Question: I try to write an algorithm which determine $\mu$, $\sigma$,$\pi$ for each class from a mixture multivariate normal distribution.
I finish with the algorithm partially, it works when I set the random guess values($\mu$, $\sigma$,$\pi$) near from the real value. But when I set the values far from the real one, the algorithm does not converge. The sigma goes to 0 $(2.30760684053766e-24 2.30760684053766e-24)$.
I think the problem is my covarience calculation, I am not sure that this is the right way. I found this on wikipedia.
I would be grateful if you could check my algorithm. Especially the covariance part.
Have a nice day,
Thanks,
'''
2 mixture gauss
size x = [400, 2] (400 point 2 dimension gauss)
mu = 2 , 2 (1 row = first gauss mu, 2 row = second gauss mu)
for i = 1 : k
gaussEvaluation(i,:) = pInit(i) * mvnpdf(x,muInit(i,:), sigmaInit(i, :) * eye(d));
gaussEvaluationSum = sum(gaussEvaluation(i, :));
%mu calculation
for j = 1 : d
mu(i, j) = sum(gaussEvaluation(i, :) * x(:, j)) / gaussEvaluationSum;
end
%sigma calculation methode 1
%for j = 1 : n
% v = (x(j, :) - muNew(i, :));
% sigmaNew(i) = sigmaNew(i) + gaussEvaluation(i,j) * (v * v');
%end
%sigmaNew(i) = sigmaNew(i) / gaussEvaluationSum;
%sigma calculation methode 2
sub = bsxfun(@minus, x, mu(i,:));
sigma(i,:) = sum(gaussEvaluation(i,:) * (sub .* sub)) / gaussEvaluationSum;
%p calculation
p(i) = gaussEvaluationSum / n;
'''
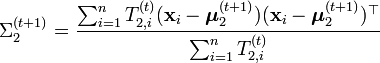
Answer: First, this is just a problem that you have to deal with when fitting mixtures of gaussians. Sometimes one component of the mixture can collapse on to a single point, resulting in the mean of the component becoming that point and the variance becoming 0; this is known as a 'singularity'. Hence, the likelihood also goes to infinity.
Check out slide 42 of this deck: <URL>
The likelihood function that you are evaluating is not log-concave, so the EM algorithm will not converge to the same parameters with different initial values. The link I gave above also gives some solutions to avoid this over-fitting problem, such as putting a prior or regularization term on your parameters. You can also consider running multiple times with different starting parameters and discarding any results with variance 0 components as having over-fitted, or just reduce the number of components you are using.
In your case, your equation is right; the covariance update calculation on Wikipedia is the same as the one on slide 45 of the above link. However, if you are in a 2d space, for each component the mean should be a length 2 vector and the covariance should be a 2x2 matrix. Hence your code (for two components) is wrong because you have a 2x2 matrix to store the means and a 2x2 matrix to store the covariances; it should be a 2x2x2 matrix.